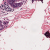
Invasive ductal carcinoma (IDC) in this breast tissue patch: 0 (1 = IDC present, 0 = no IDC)